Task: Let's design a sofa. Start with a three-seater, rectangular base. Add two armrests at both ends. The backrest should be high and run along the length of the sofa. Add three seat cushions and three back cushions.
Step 269:
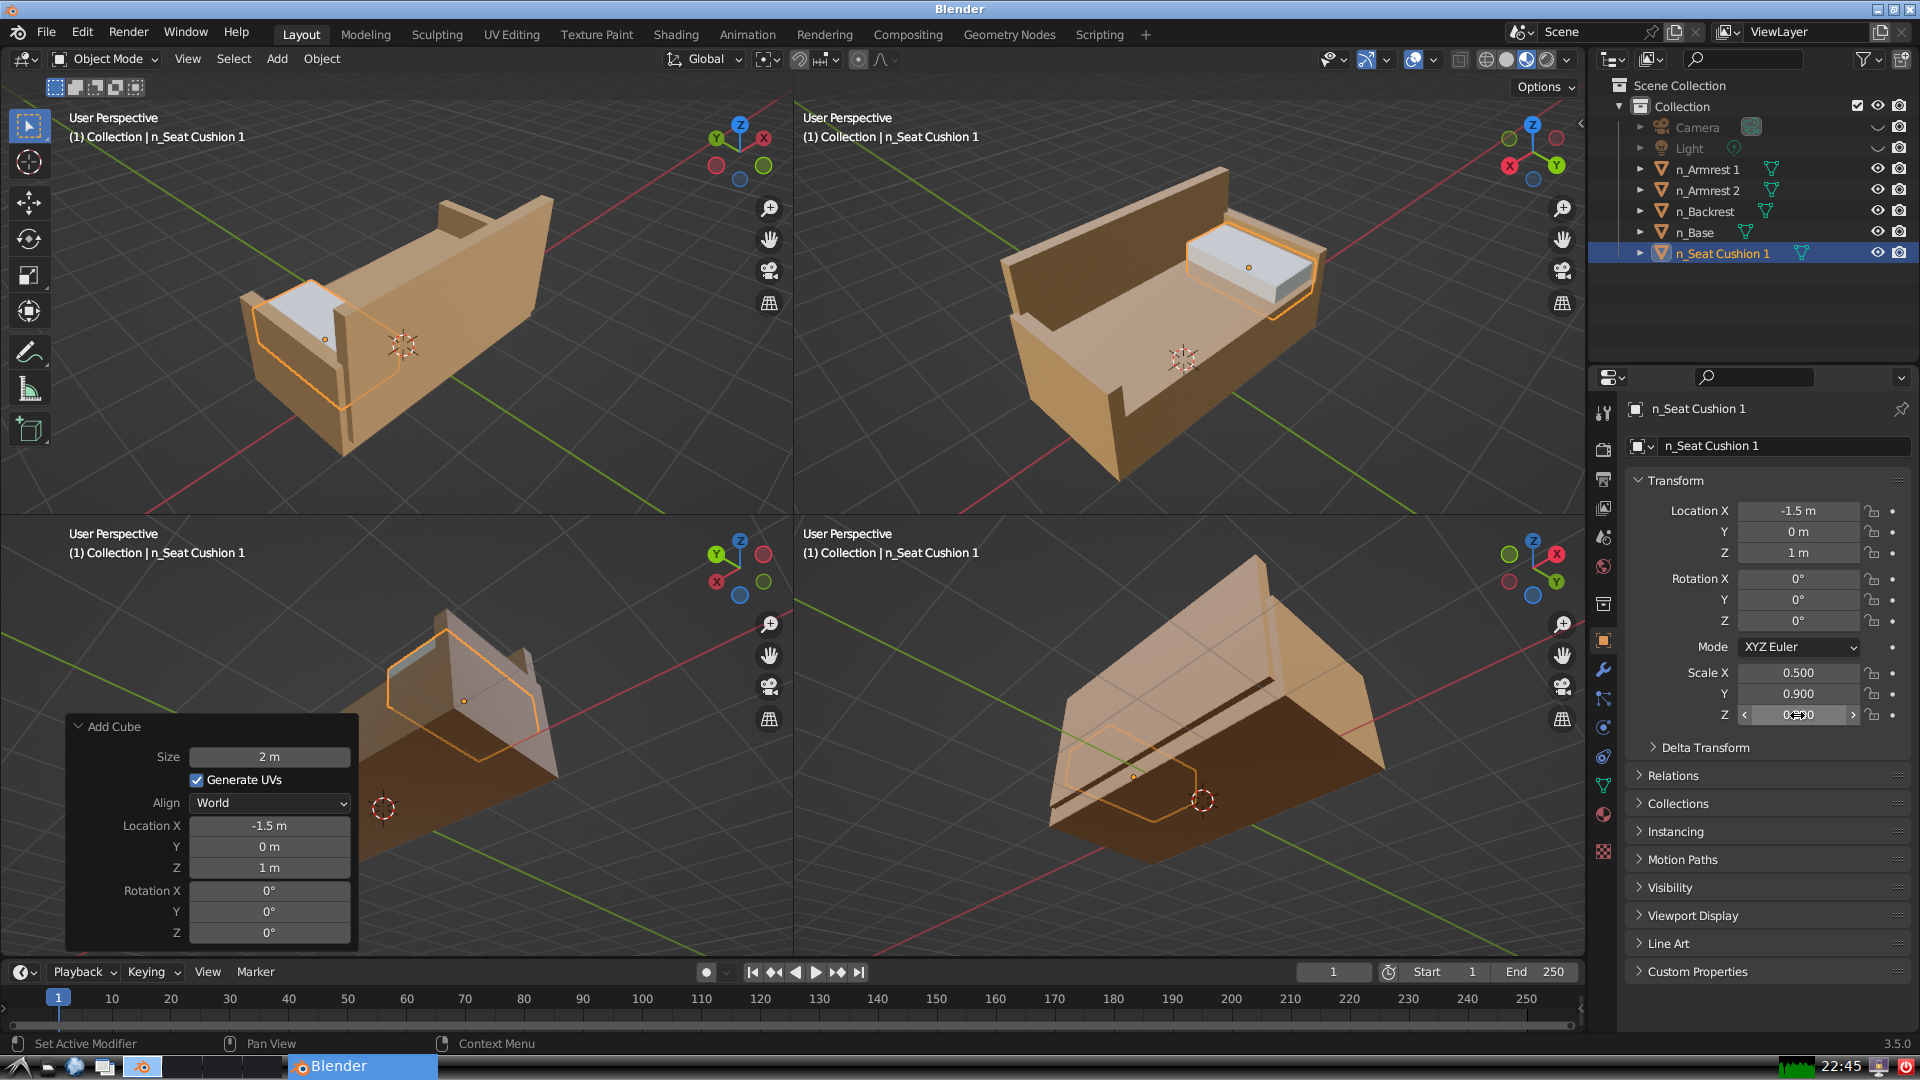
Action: {"mouse_move": [960, 540]}